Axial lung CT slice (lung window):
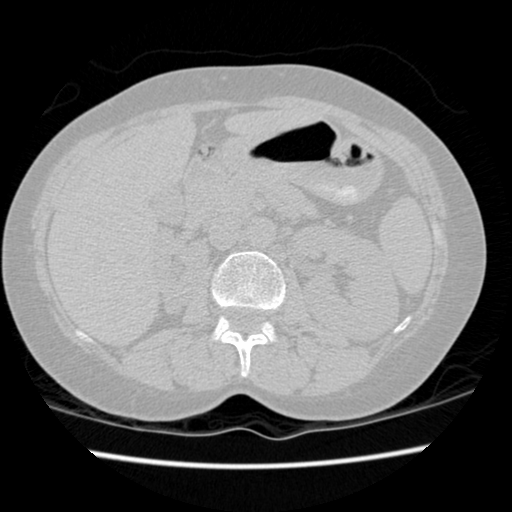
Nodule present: no